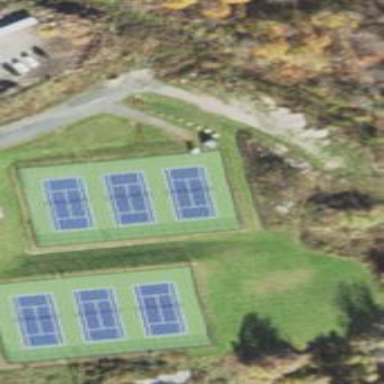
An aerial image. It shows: Tennis court in leisure pitch.